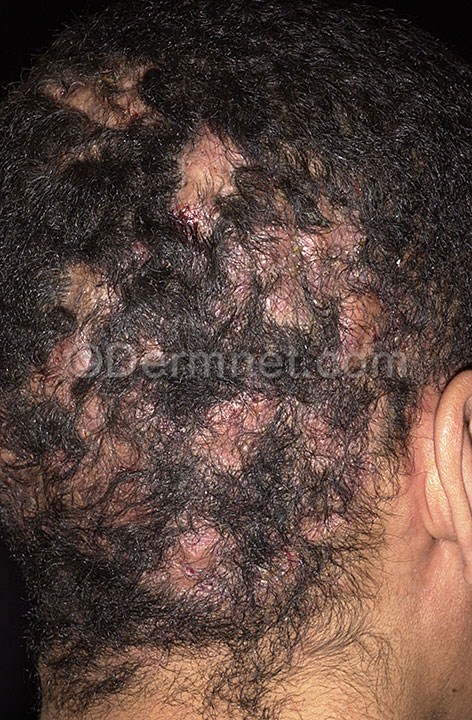
Disease: Hair Loss Photos Alopecia and other Hair Diseases